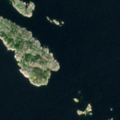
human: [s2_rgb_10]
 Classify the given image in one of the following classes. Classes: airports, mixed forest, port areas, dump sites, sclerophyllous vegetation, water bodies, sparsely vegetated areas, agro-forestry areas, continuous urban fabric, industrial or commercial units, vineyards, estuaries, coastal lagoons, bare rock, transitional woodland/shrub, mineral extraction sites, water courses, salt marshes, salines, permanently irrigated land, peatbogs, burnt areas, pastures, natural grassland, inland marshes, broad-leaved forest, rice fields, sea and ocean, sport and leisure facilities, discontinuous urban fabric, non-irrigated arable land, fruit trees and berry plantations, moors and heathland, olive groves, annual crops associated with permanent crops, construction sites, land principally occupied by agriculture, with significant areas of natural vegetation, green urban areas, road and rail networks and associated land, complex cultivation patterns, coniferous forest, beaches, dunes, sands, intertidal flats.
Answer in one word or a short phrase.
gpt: sea and ocean